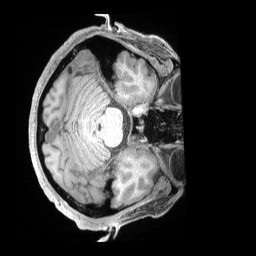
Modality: T1w
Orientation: axial
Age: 35
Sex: male
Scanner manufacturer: siemens
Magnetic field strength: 3 T
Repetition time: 2 s
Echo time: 0.00211 s